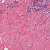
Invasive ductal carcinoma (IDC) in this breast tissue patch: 0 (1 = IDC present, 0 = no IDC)